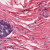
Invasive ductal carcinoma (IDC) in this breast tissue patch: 1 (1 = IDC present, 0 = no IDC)